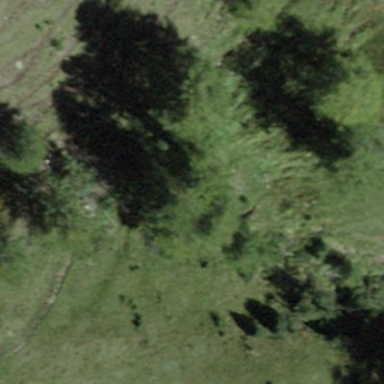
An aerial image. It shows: Patch of scrub vegetation.